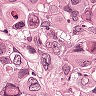
Metastatic tissue present: yes